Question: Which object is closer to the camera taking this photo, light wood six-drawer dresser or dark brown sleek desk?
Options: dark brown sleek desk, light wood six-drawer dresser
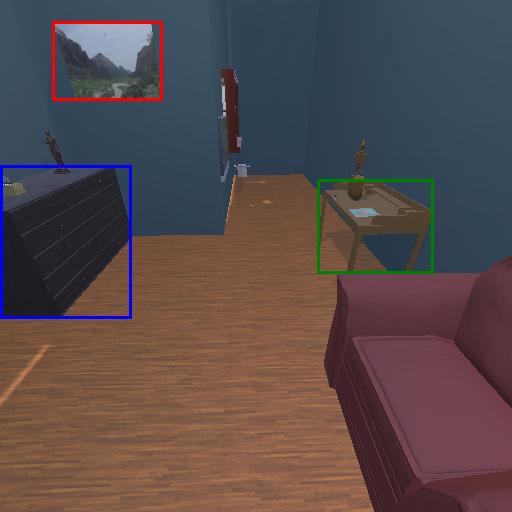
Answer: dark brown sleek desk